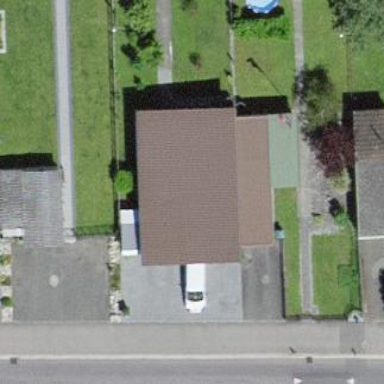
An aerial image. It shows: Garage with skillion roof.